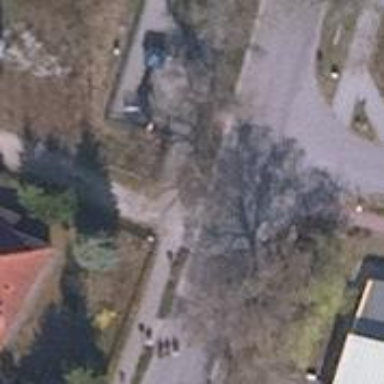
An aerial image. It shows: Sidewalk.